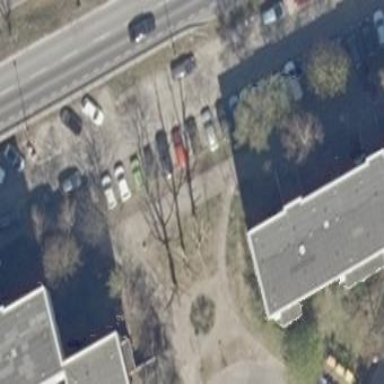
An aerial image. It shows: Street-side parking area with concrete plates surface.